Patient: sex M, age 81
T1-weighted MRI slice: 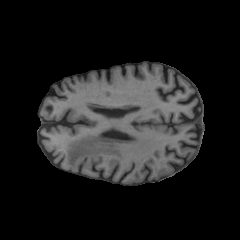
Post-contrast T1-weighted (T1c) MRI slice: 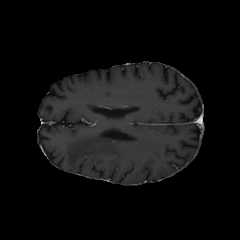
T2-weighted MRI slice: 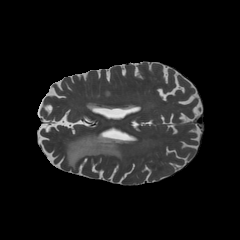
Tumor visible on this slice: yes
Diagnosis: Glioblastoma, IDH-wildtype
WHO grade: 4